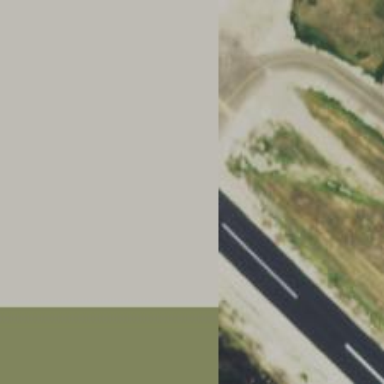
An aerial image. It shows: Runway surface made of asphalt at airport.